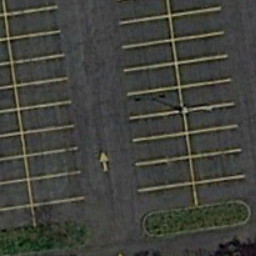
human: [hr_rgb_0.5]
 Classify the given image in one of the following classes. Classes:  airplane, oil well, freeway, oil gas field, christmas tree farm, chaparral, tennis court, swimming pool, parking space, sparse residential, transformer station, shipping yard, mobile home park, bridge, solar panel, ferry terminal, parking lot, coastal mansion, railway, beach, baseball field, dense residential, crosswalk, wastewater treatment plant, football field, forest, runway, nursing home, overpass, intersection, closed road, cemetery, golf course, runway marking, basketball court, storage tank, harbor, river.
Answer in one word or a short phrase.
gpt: parking space